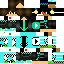
A male human skin with dark skin, wearing brown long hair dressed in a blue hoodie and black pants, featuring a closed mouth.